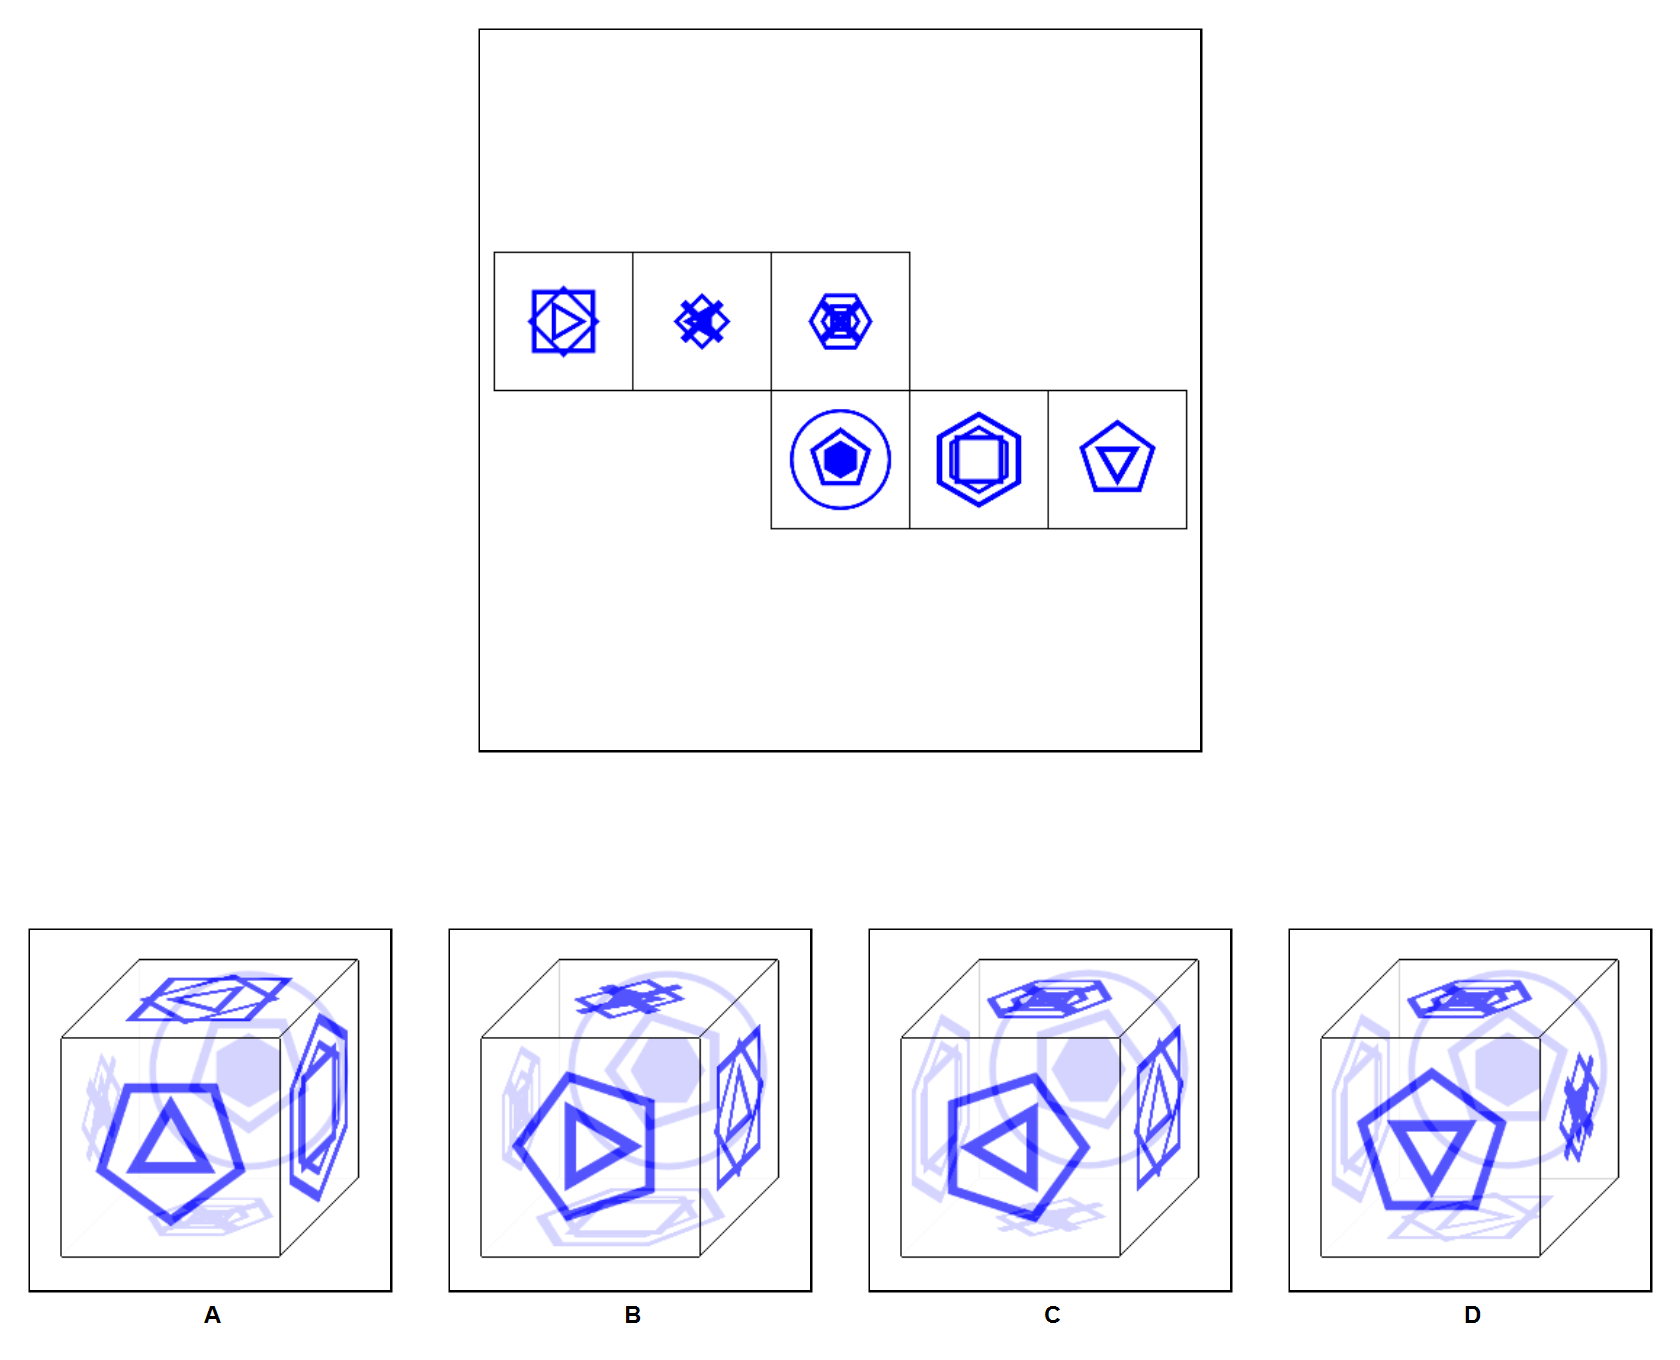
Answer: C